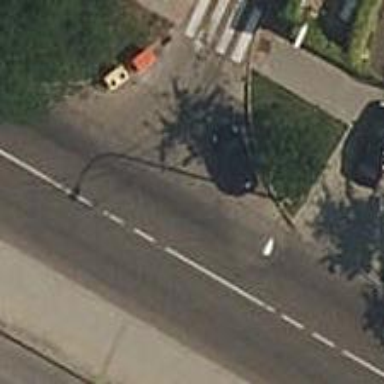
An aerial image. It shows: Tertiary road with asphalt surface and parallel parking lanes on both sides. The sidewalks are paved with paving stones.